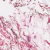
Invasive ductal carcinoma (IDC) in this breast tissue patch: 0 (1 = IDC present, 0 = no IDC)